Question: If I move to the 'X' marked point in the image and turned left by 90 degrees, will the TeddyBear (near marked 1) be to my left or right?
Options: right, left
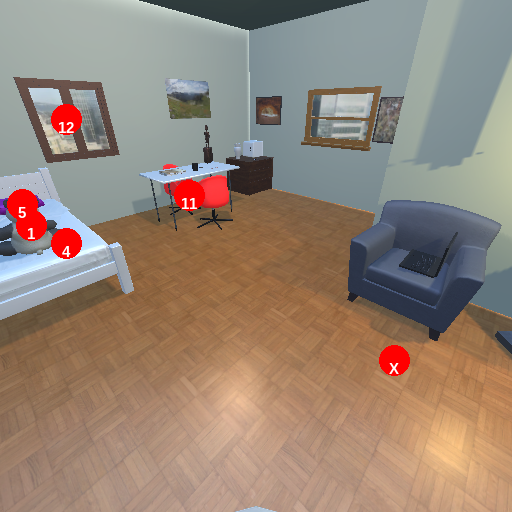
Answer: right